Question: I'm building a prototype using Rails4. I made the following 'custom.css.scss':
'''
// System wide CSS
html {
background-color: gray;
margin: 5px;
padding-left: 10px;
padding-top: 2px;
height: auto;
}
body {
margin: 10px;
border-radius: 15px;
padding: 10px;
height: auto;
}
img {
align: left;
border: 2px white;
-webkit-border-radius: 20px;
-moz-border-radius: 20px;
border-radius: 20px;
}
.profile_image {
float: left;
padding-right: 10px;
}
.col1of3, .col2of3, .col3of3 {
width: auto;
float: left;
margin: 5px;
}
'''
My problem is how columns are displayed. In this view fine because I don't use 'columns':
But this page, where I use 'columns' the body element seems to be shorter and the length element larger: <URL>
<URL>
I know the problem is related with related to views. So here are my 'edit.html.erb':
'''
<h1>Prostheke Asthenous</h1>
<%= render 'form' %>
<%= link_to 'Piso', patients_path %>
'''
And this is my '_form.html.erb':
'''
<%= form_for(@patient) do |f| %>
<% if @patient.errors.any? %>
<div id="error_explanation">
<h2>Sphalma kata ten diadikasia apothekeuses: </h2>
<ul>
<% @patient.errors.full_messages.each do |msg| %>
<li><%= msg %></li>
<% end %>
</ul>
</div>
<% end %>
<div class="col1of3">
<div class="fieldset">
<%= f.label "Onoma" %><br>
<%= f.text_field :name %>
</div>
<div class="fieldset">
<%= f.label "Eponumo" %><br>
<%= f.text_field :surname %>
</div>
<div class="fieldset">
<%= f.label "Phulo" %><br>
<%= f.select :gender, options_for_select(list_genders)%>
</div>
<div class="fieldset">
<%= f.label "Emeromenia Genneseos" %><br>
<%= f.date_select :birthday, :start_year => 1920, :use_month_names => ['Ianourios', 'Phebrouarios', 'Martios', 'Aprilio', 'Maios', 'Iounios', 'Ioulios', 'Augoustos', 'Septembrios', 'Oktobrios', 'Noembrios','Dekembrios'] %>
</div>
<div class="fieldset">
<%= f.label "Eikona" %><br>
<%= f.text_field :image_url %>
</div>
<div class="fieldset">
<%= f.label "AMKA" %><br>
<%= f.text_field :social_security_number %>
</div>
</div>
<div class="col2of3">
<div class="fieldset">
<%= f.label "Organismos Asphalises" %><br>
<%= f.select :social_security_institution, options_for_select(list_greek_sso) %>
</div>
<div class="fieldset">
<%= f.label "Ar Organ Asphalises" %><br>
<%= f.text_field :social_security_institution_number %>
</div>
<div class="fieldset">
<%= f.label "APhM" %><br>
<%= f.text_field :afm %>
</div>
<div class="fieldset">
<%= f.label "Tel oikias" %><br>
<%= f.text_field :home_phone %>
</div>
<div class="fieldset">
<%= f.label "Tel ergasias" %><br>
<%= f.text_field :work_phone %>
</div>
<div class="fieldset">
<%= f.label "Kineto" %><br>
<%= f.text_field :mobile_phone %>
</div>
<div class="fieldset">
<%= f.label "Patronumo (tou)" %><br>
<%= f.text_field :father_name %>
</div>
</div>
<div class="col3of3">
<div class="fieldset">
<%= f.label "Dieuthunse Oikias" %><br>
<%= f.text_field :home_address %>
</div>
<div class="fieldset">
<%= f.label "Pole" %><br>
<%= f.text_field :city %>
</div>
<div class="fieldset">
<%= f.label "Khora" %><br>
<%= f.text_field :country, :value => 'Ellada' %>
</div>
<div class="fieldset">
<%= f.label "Takhudromikos Kodikas" %><br>
<%= f.text_field :postal_code %>
</div>
<div class="fieldset">
<%= f.label :email %><br>
<%= f.text_field :email %>
</div>
<div class="fieldset">
<%= f.label "Semeioseis" %><br>
<%= f.text_area :notes, cols: "50", rows: "8" %>
</div>
<div class="actions">
<%= f.submit "Upobole" %>
</div>
</div>
<% end %>
'''
Any idea why the element of columns acts like if it's outside the '<body>' tag?
Thanks
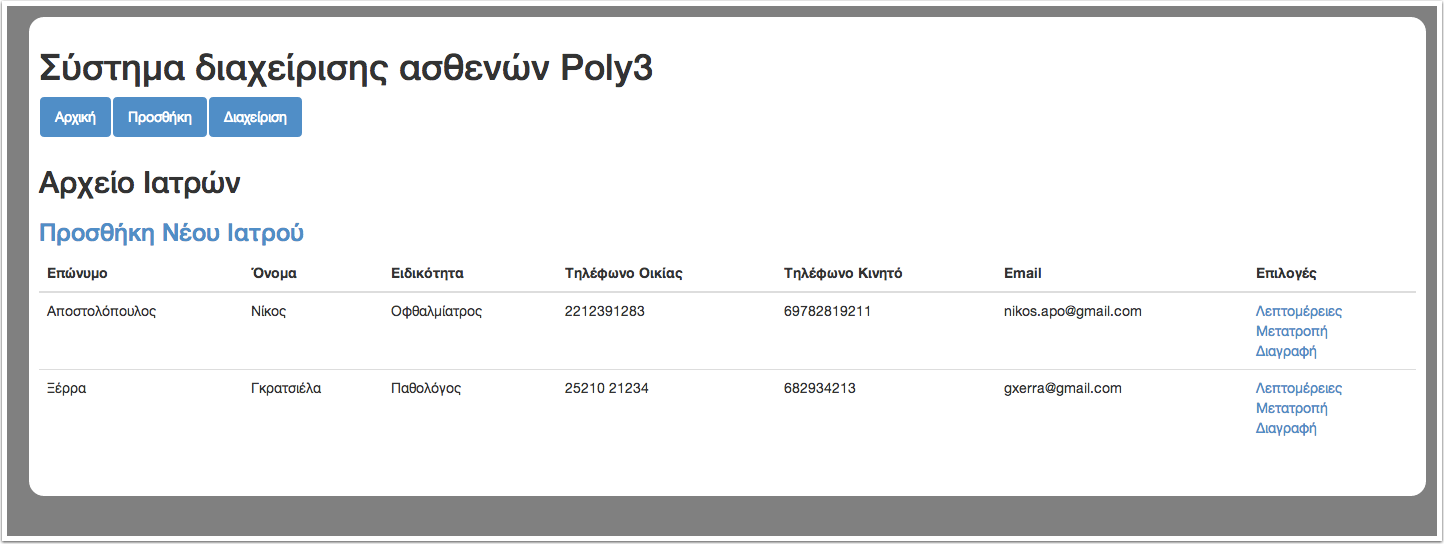
Answer: I think it's because of the float property. At the very end of your _form.html.erb, consider inserting the following right before '<% end %>' -
'''
<div style="clear: both;"/>
'''
Does that clear it up?